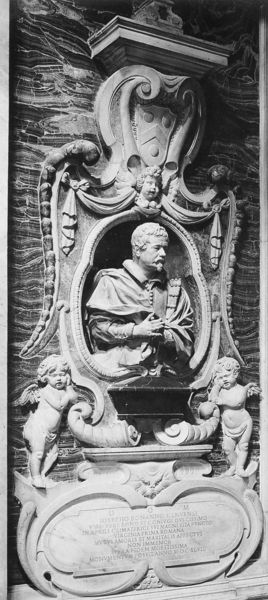
Titel: Denkmal für Giovanni Bonanni
Künstler: Giuliano Finelli
Standort: Rom, S. Caterina a Magnanapoli (EU - I - Latium)
Schlagwörter: flügel, mann, nackt, schatten, weiß, licht, marmor, nase, schwarz, ornament, bart, wand, augen, gesicht, rahmen, sockel, stein, tod, bildnis, füllhorn, hände, vorhang, geistlicher, haare, kind, brustbild, brunnen, kinder, kreis, engel, putte, skulptur, statue, relief, schrift, figuren, tafel, inschrift, büste, stuck, foto, nische, kirch, denkmal, schwarz-weiss, text, uniform, kreise, kugeln, herrscher, beten, girlanden, wappen, voluten, grab, volute, muschel, muscheln, schnecken, putten, putti, grabmal, grabmahl, epitaph, figure, draperien, maskaron, kreise++, kreise+, tsfel, drapierungen